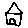
Label: house